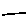
Label: line